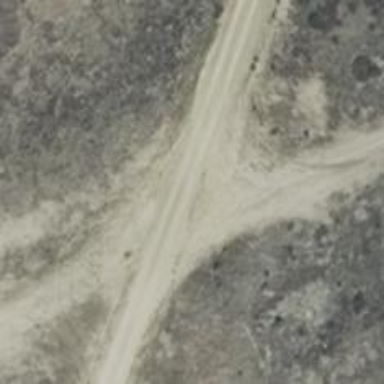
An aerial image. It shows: Sandy track with grade 4 tracktype.